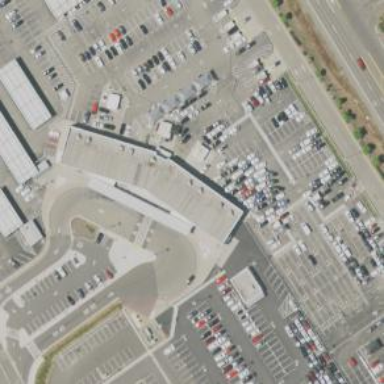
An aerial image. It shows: Car rental facility.